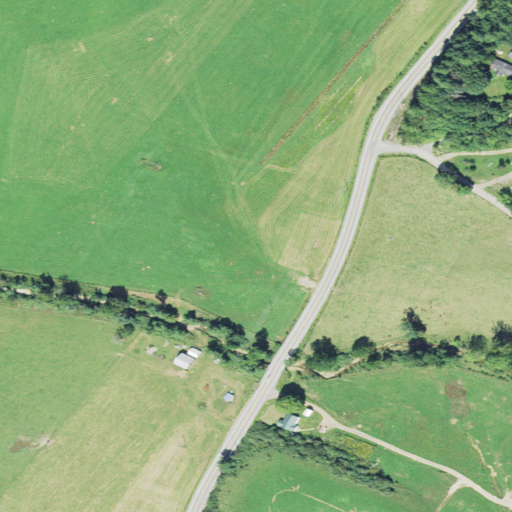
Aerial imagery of valley in West Virginia named Waids Draft containing pasture, open development, low intensity development, and deciduous forest